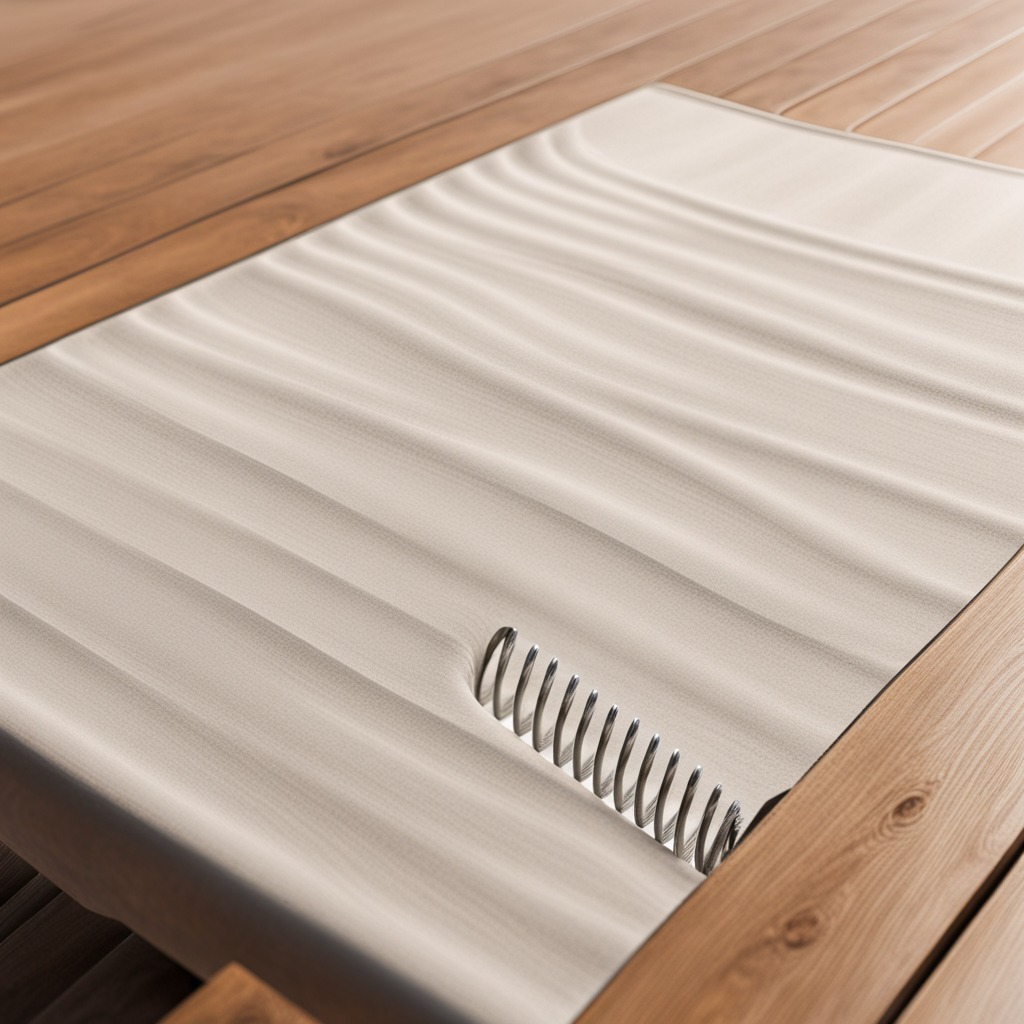
A coiled metal spring lies on the wooden table in the outdoor workshop during daytime bright natural light soft shadows worn but beneath the cloth.